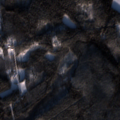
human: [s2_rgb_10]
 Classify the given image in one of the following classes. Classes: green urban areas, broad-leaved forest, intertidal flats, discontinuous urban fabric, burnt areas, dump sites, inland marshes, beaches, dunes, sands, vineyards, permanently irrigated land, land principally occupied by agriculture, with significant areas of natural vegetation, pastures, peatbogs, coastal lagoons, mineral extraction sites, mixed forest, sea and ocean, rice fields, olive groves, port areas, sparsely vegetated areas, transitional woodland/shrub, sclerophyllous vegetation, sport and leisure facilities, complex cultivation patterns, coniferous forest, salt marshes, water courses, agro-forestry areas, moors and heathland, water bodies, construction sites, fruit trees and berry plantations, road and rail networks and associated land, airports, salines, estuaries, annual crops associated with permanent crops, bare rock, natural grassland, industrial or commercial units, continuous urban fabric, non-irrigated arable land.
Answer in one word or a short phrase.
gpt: coniferous forest, mixed forest